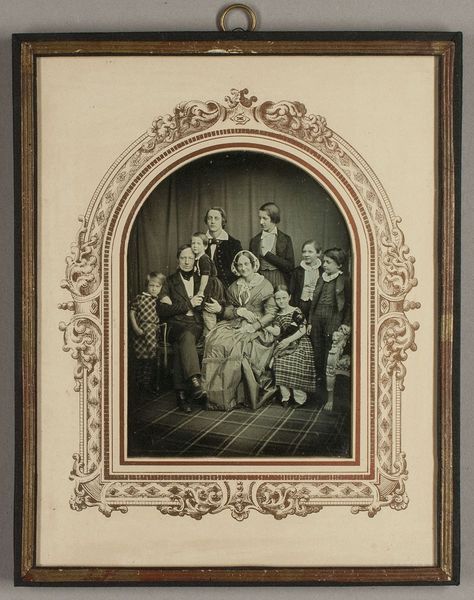
Titel: Johann P.L. Bartels mit seiner Frau Pauline, geb. Marschner und ihren sieben Kindern
Künstler: Carl Ferdinand Stelzner
Standort: Hamburg
Institution: Museum für Kunst und Gewerbe Hamburg
Schlagwörter: mann, frau, gruppenportrait, figur, kind, mutter, vater, kinder, foto, fotografie, photographie, photo, generationen, kinderbild, lichtbild, daguerreotypie, kinderdarstellung, bildwerke, angewandte und bildende kunst, hessische systematik, porträtfotografie, porträtphotographie, gruppenporträt, familienporträt, familienverwandtschaften